Interaction volume radius: 10 \u00c5
Interaction volume height: 10 \u00c5
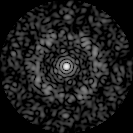
Disorder parameter: 0.728